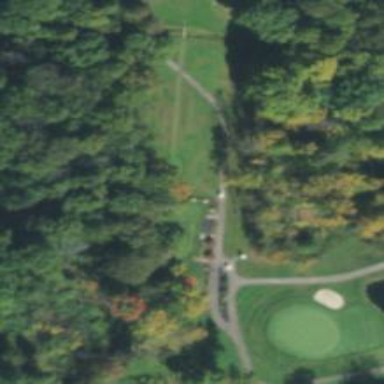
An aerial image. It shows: Grassy area designated as golf tee.